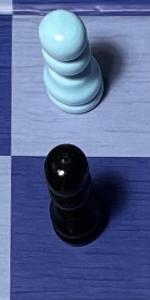
Label: Pawn_Black